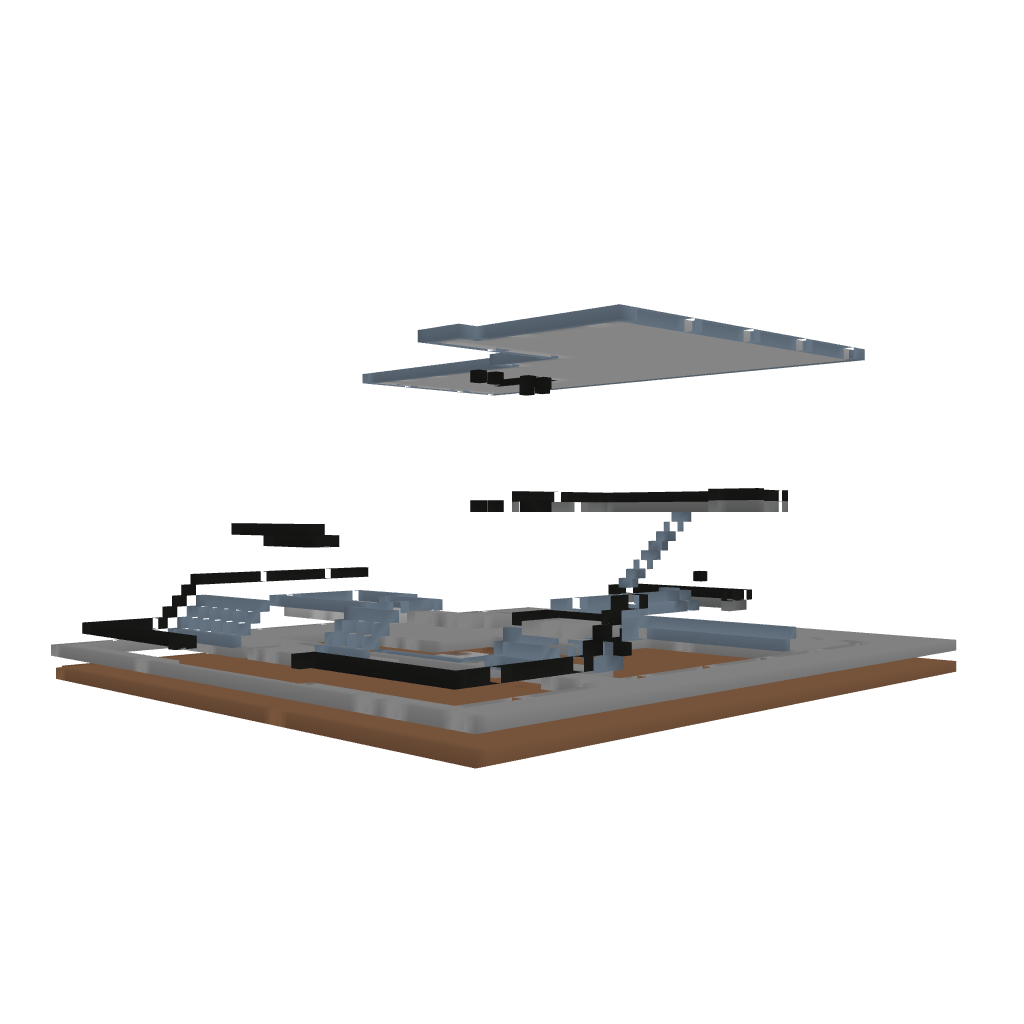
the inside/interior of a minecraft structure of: Modern Loft